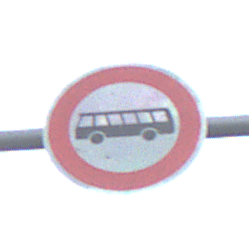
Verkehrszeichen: VerbotKraftomnibusse
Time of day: Midday
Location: Outdoor (Suburban)
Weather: Overcast
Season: NotSpecified
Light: Natural